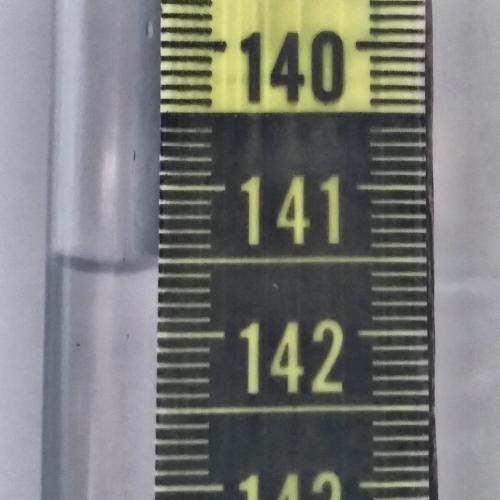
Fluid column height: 141.6 cm